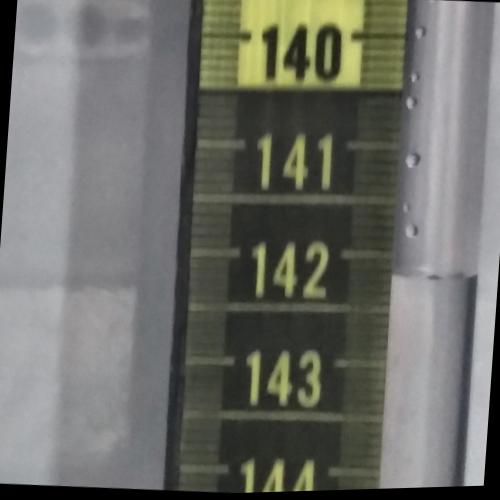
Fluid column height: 142.2 cm